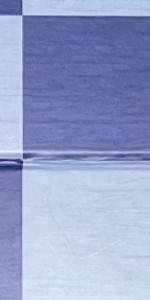
Label: Empty